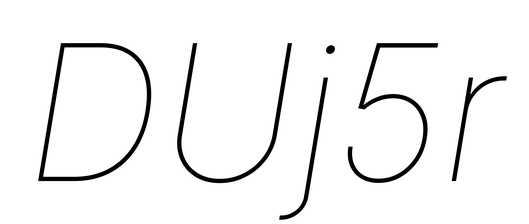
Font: Inter-Italic_Thin_Italic